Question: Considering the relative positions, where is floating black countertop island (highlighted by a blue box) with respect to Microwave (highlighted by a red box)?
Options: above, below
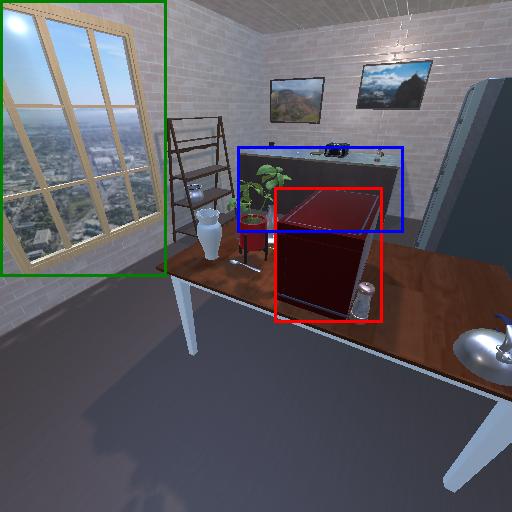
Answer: above